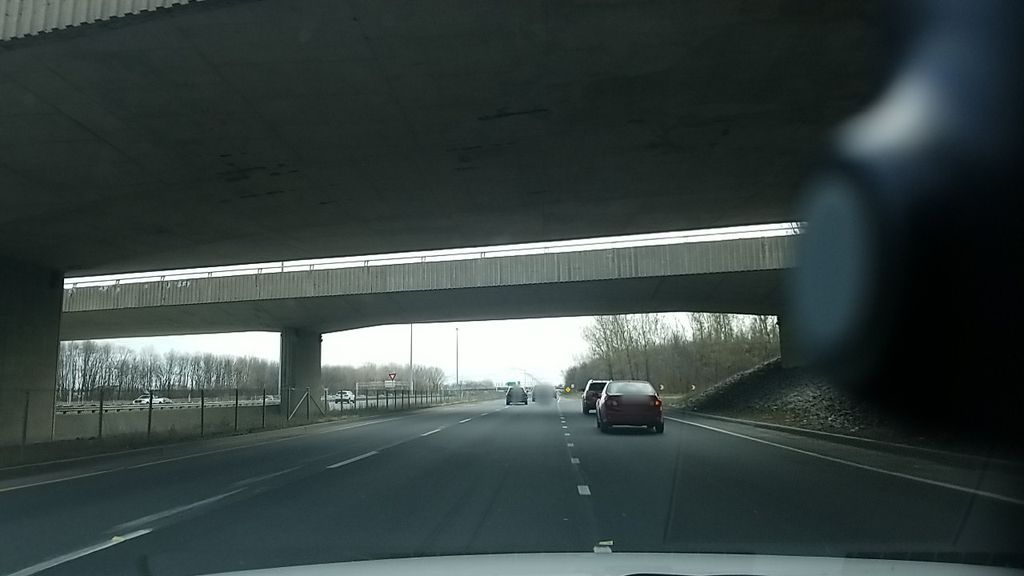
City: montreal